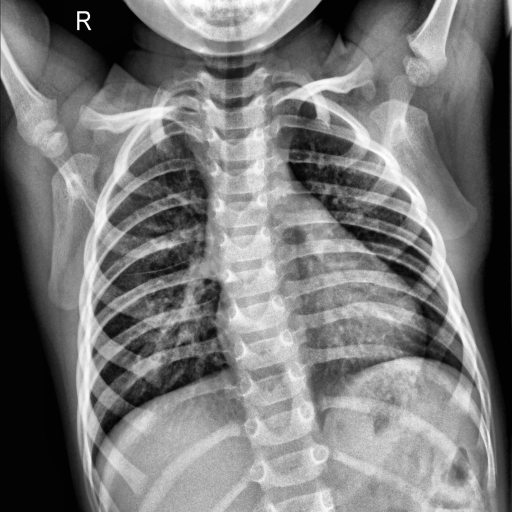
Finding: NORMAL